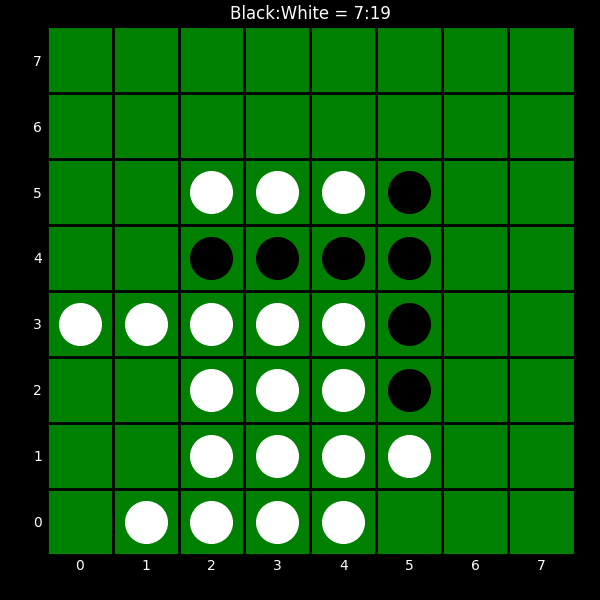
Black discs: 7
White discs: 19